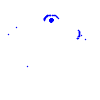
Particle: electron